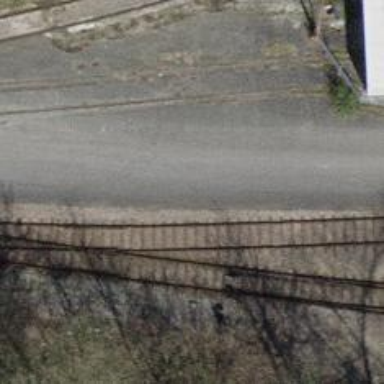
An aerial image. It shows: Railway spur service.